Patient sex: M
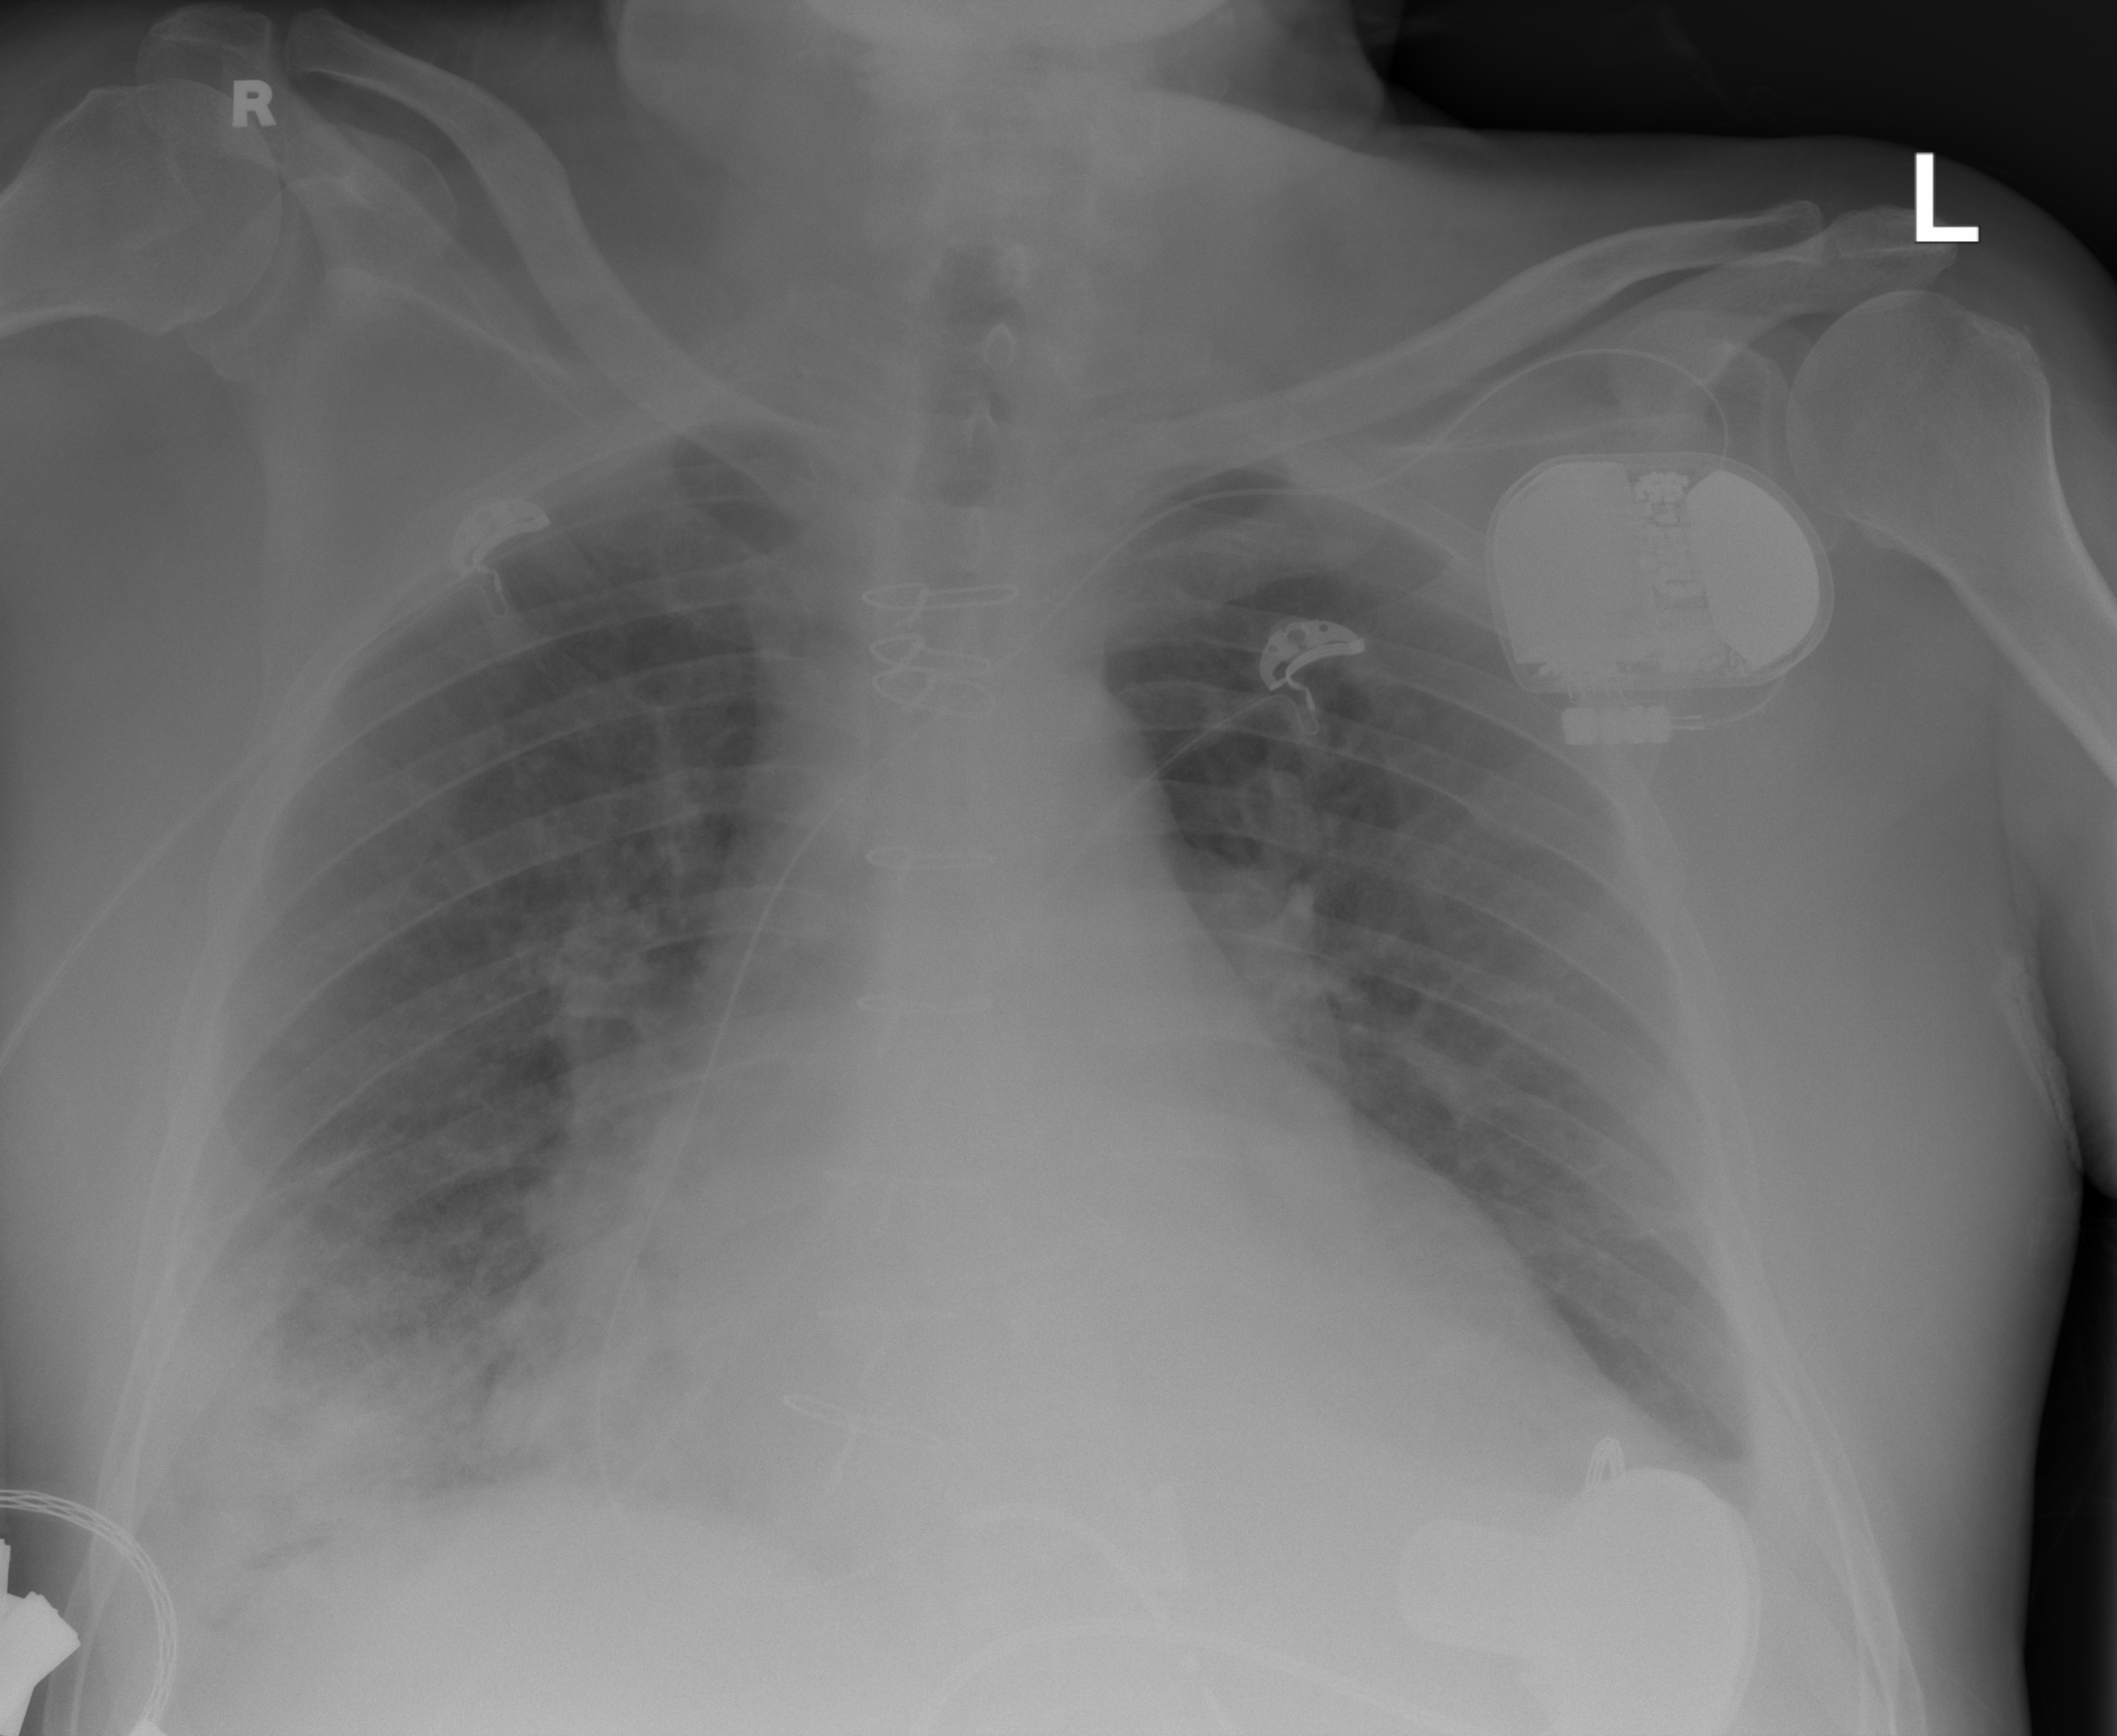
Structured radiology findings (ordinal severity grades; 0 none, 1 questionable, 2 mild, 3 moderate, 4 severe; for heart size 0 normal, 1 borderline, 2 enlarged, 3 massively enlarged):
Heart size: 2
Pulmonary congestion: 0
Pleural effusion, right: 2
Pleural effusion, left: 2
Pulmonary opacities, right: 3
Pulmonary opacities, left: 0
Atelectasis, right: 2
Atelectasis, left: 0